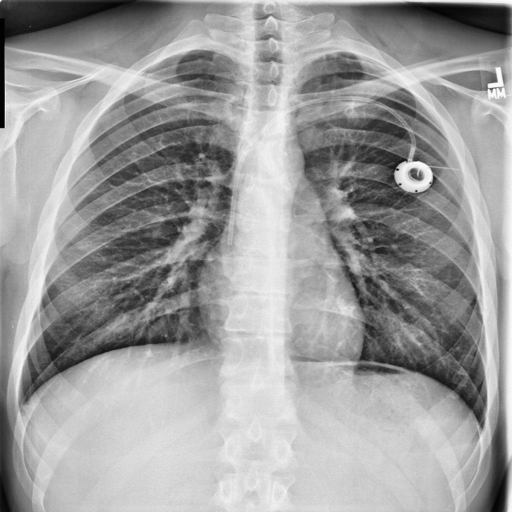
Finding: NORMAL